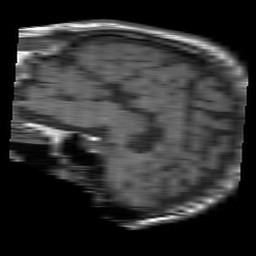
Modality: T1w
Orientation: sagittal
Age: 53
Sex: male
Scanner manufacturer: philips
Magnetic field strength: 1.5 T
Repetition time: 0.55 s
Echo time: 0.011 s